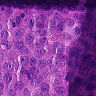
Metastatic tissue present: yes